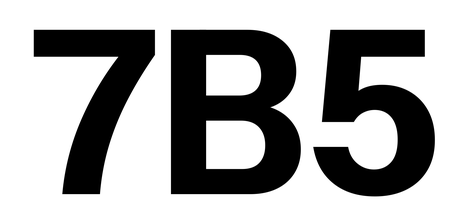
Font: InstrumentSans_Bold